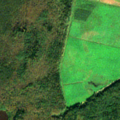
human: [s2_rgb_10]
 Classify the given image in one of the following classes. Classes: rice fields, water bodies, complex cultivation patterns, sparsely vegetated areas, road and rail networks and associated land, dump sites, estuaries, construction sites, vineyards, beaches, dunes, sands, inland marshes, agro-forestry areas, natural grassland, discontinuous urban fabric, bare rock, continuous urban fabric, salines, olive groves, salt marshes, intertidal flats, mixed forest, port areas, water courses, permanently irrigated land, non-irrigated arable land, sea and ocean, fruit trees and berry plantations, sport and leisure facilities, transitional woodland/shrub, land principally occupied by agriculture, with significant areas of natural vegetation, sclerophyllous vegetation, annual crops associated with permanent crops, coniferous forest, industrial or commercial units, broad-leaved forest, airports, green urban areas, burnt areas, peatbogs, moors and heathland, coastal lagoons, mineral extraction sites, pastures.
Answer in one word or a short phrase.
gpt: pastures, broad-leaved forest, mixed forest, peatbogs